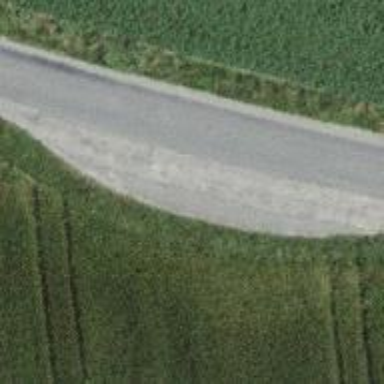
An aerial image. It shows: Passing place on the road.